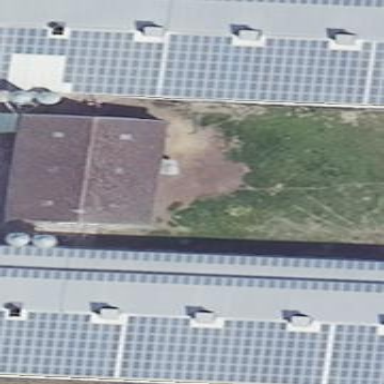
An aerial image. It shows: Gabled grey farm auxiliary building with roof oriented along its structure.